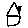
Label: house